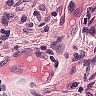
Metastatic tissue present: no